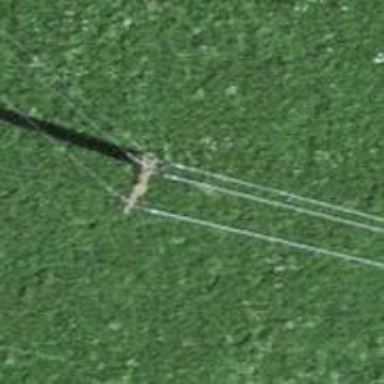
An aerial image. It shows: Power pole.